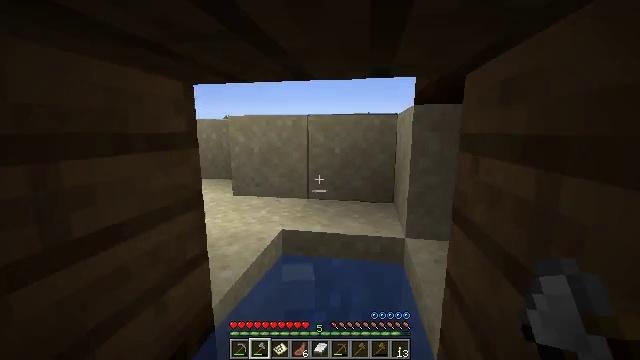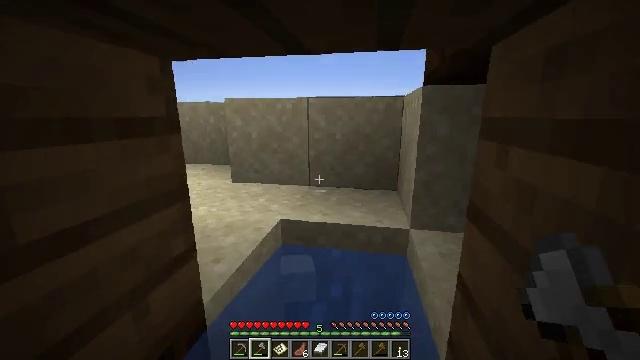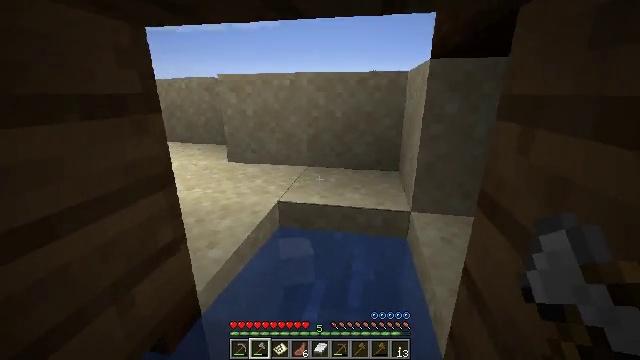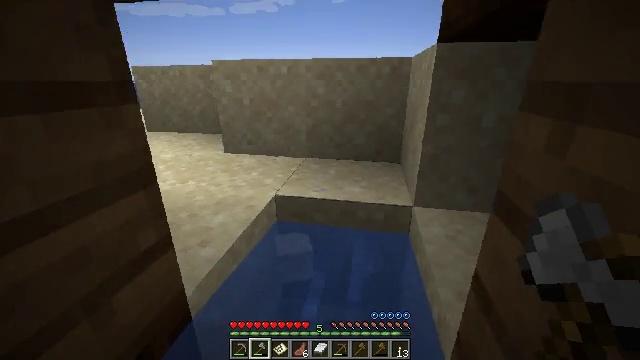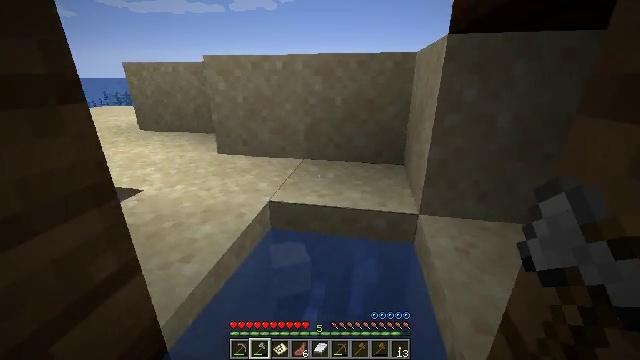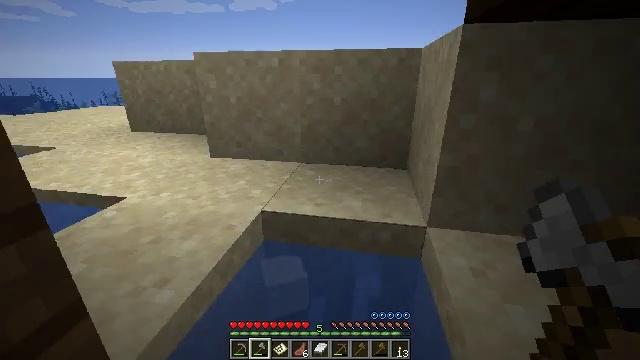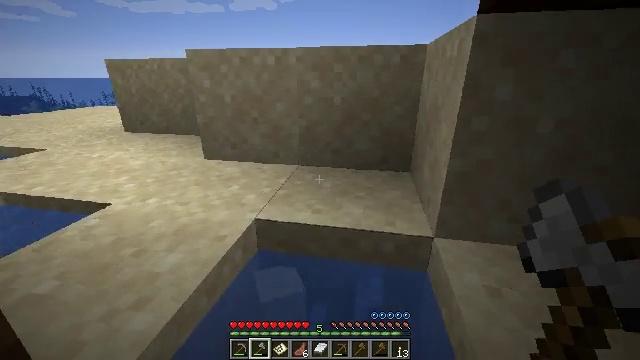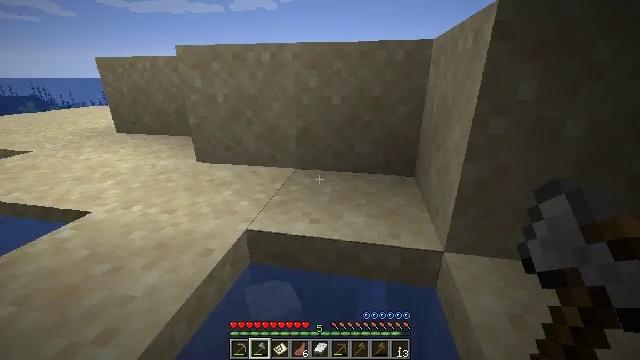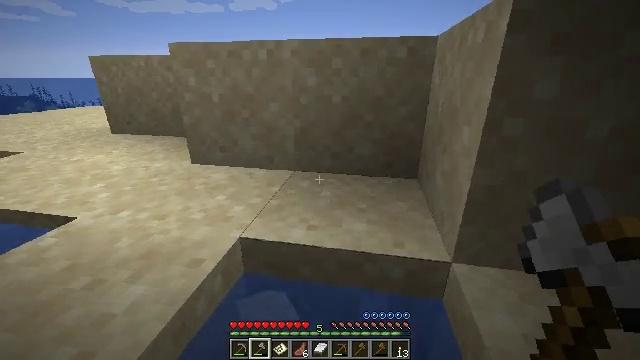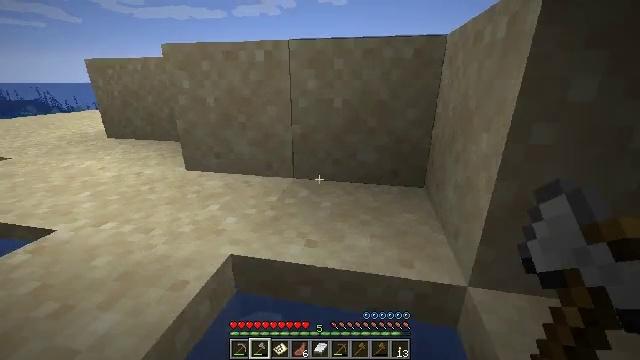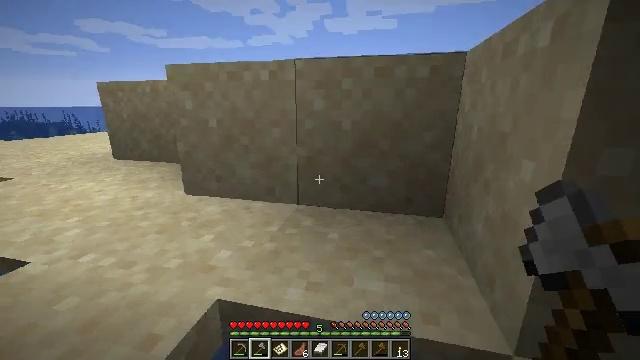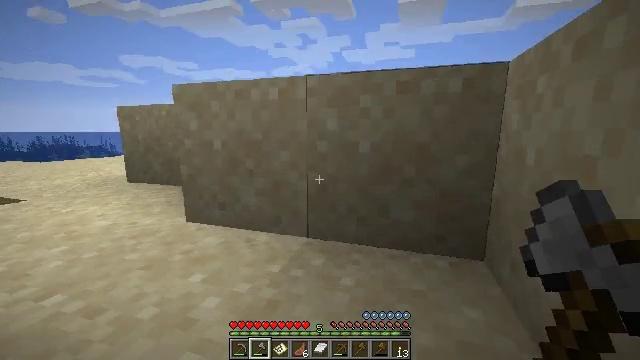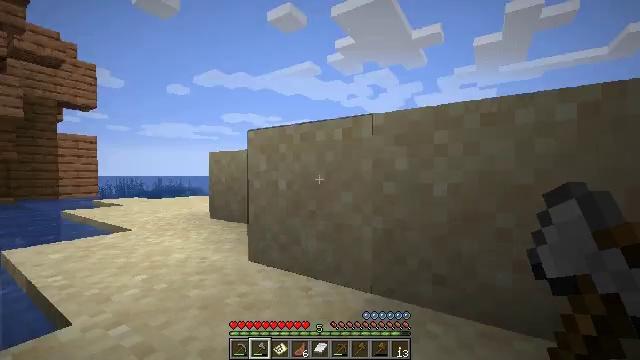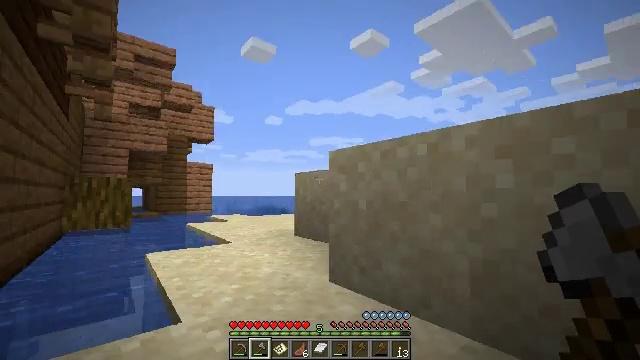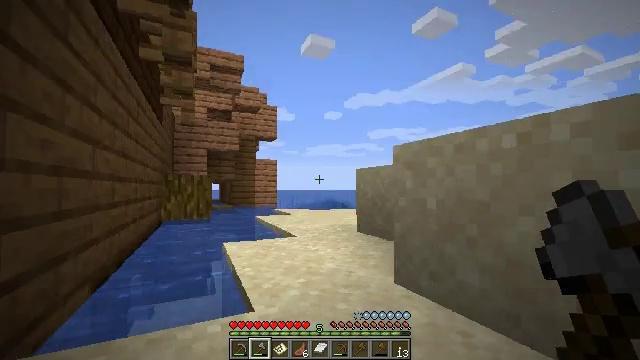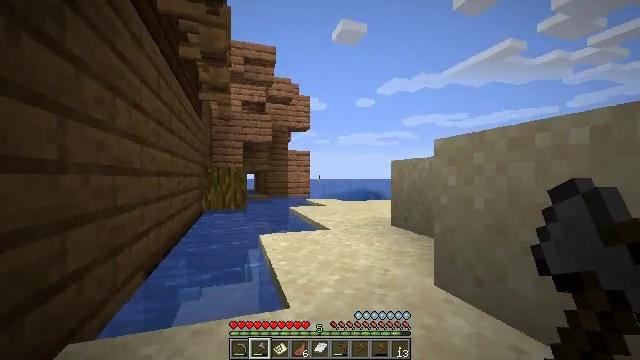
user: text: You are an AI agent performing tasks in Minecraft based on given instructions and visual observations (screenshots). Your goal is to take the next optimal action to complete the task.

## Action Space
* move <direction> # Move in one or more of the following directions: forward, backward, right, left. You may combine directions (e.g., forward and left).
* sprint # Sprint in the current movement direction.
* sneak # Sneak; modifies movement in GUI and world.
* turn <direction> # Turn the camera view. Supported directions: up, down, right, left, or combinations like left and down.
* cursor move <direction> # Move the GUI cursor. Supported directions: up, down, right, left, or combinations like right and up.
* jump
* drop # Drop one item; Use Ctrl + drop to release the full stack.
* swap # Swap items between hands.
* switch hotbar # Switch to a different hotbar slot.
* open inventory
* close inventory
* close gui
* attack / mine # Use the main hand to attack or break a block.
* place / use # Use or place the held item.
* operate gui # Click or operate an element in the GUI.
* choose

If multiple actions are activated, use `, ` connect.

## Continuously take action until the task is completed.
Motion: motion action
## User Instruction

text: Retrieve jungle planks by mining.
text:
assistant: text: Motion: move forward, turn down, jump
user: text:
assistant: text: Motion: move forward, turn down, jump
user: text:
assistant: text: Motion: move forward, turn down
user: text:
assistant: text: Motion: move forward
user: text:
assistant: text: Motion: move forward
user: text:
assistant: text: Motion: move forward
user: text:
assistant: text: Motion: move forward
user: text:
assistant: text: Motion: move forward
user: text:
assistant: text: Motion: move forward
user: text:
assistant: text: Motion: move forward, turn left and up
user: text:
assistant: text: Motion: move forward, turn left and up
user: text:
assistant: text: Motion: move forward, turn left and up
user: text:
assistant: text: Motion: move forward, turn left and up, jump
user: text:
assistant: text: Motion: move forward, turn left and down, jump
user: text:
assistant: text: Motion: move forward, turn left and down, jump
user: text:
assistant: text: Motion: move forward, turn left and down, jump
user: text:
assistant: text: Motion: move forward, turn left and down, jump
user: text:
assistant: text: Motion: move forward, turn left, jump
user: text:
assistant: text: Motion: move forward and move right, jump
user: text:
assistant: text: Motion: move forward and move right, jump
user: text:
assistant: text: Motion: move forward and move right, turn left and up, jump
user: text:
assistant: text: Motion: move forward and move right, turn left, jump
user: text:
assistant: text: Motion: move forward and move right, jump
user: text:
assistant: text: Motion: move forward and move right, jump
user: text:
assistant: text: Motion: move forward and move right, jump
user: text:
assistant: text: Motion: move forward and move right, turn right, jump
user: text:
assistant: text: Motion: move forward and move right, turn right and down, jump
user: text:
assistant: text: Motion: move forward, turn right and down, jump
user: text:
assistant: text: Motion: move forward, turn right and down, jump
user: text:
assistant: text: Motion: move forward, turn right and down, jump